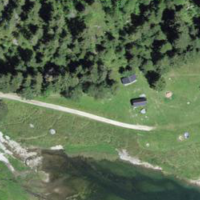
EUNIS habitat code: 23
Species observed at this site:
Astrantia major
Parnassia palustris
Eryngium alpinum
Phoenicurus ochruros
Gentianella campestris